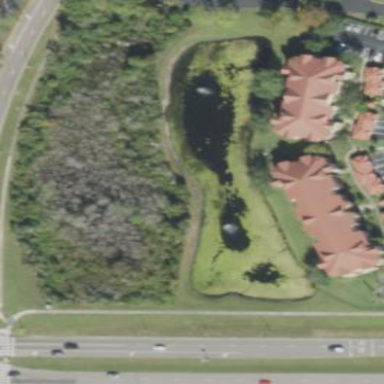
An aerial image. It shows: Pond surrounded by natural water.